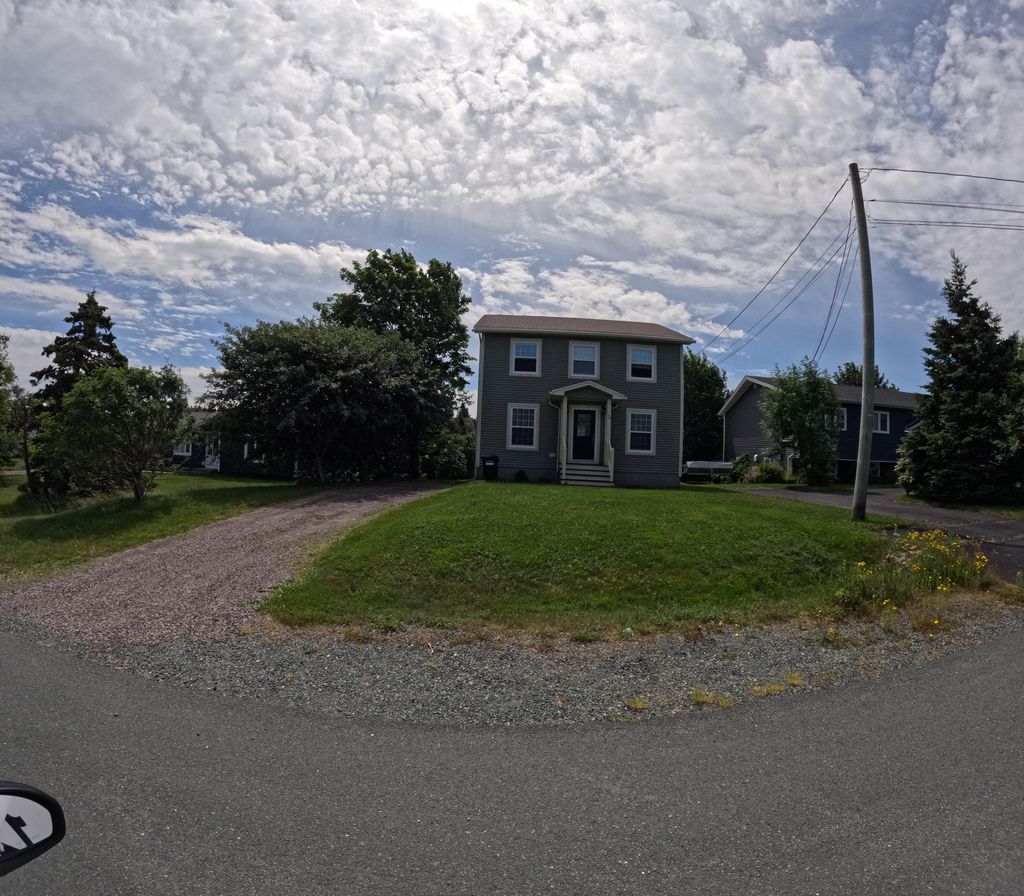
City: st_johns